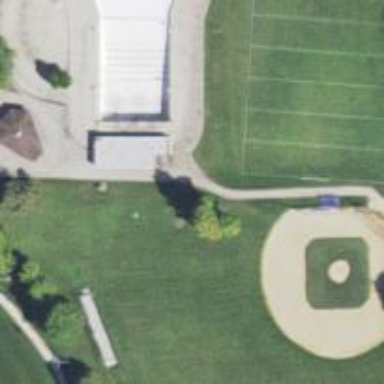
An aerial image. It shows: Baseball pitch for leisure land.